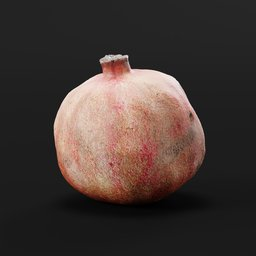
Label: nature